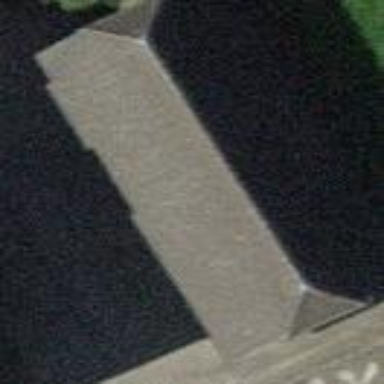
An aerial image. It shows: Garage.